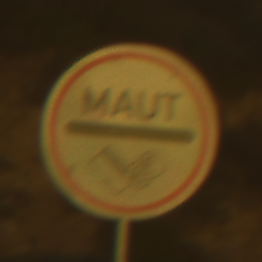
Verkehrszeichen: MautflichtigeStrecke
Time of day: SunriseSunset
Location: Outdoor (RoadRail)
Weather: PartlyCloudy
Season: NotSpecified
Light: Natural